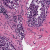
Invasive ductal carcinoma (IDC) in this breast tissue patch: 0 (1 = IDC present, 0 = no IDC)